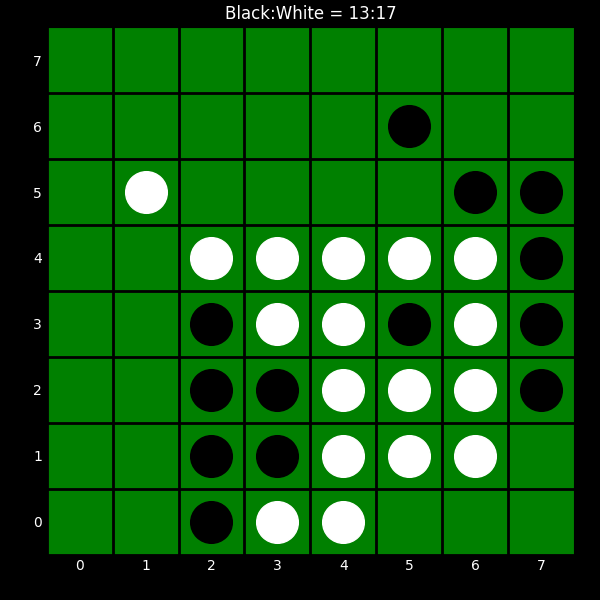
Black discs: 13
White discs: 17